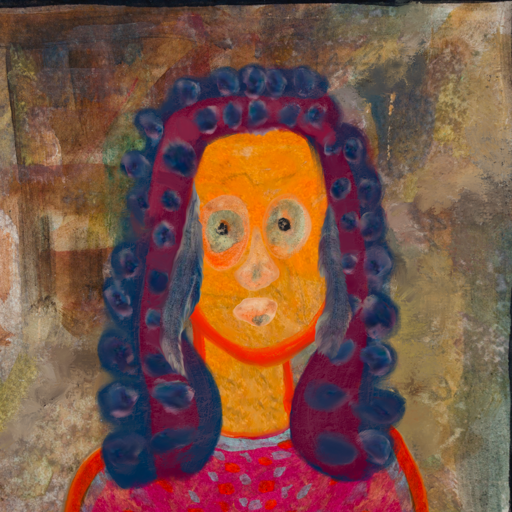
Background: Mosgoul, Head And Neck Front: Sisters, Face Front: Childish, Bust: Sisters, Hair Front: Hill_Girl, Head Accessory: Blank, Second Necklace: Blank, Necklace: Blank, Baby: Blank